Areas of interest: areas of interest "Yingtian Badminton Court (Mudu Branch)"
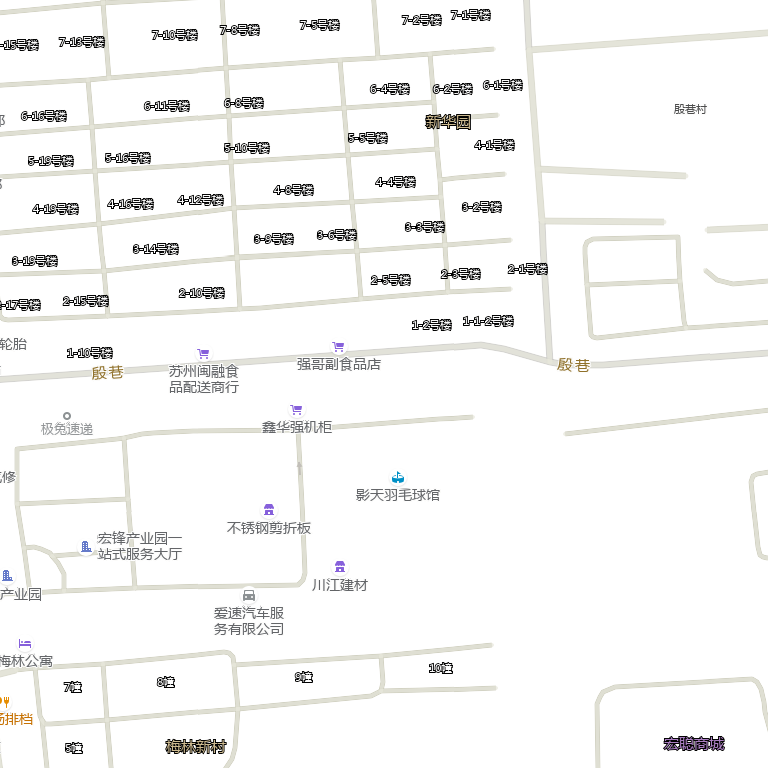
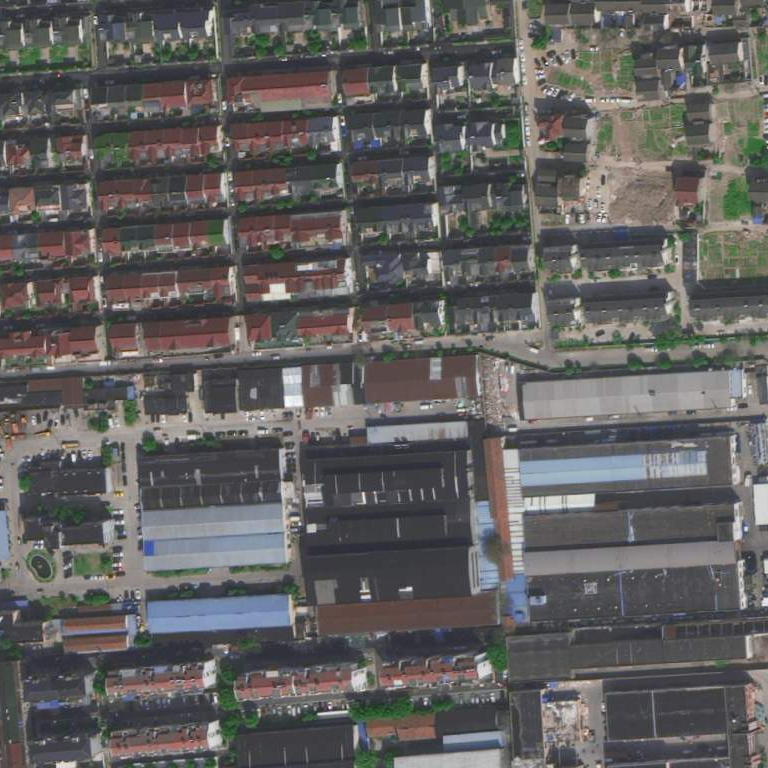